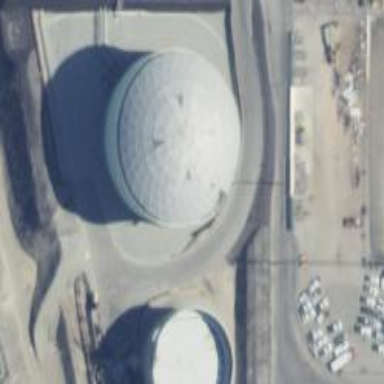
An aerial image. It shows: Building with storage tank.